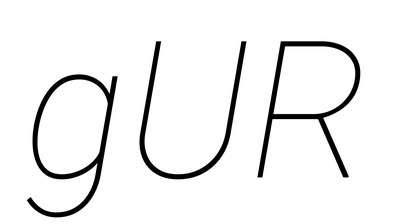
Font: Roboto-Italic_Thin_Italic